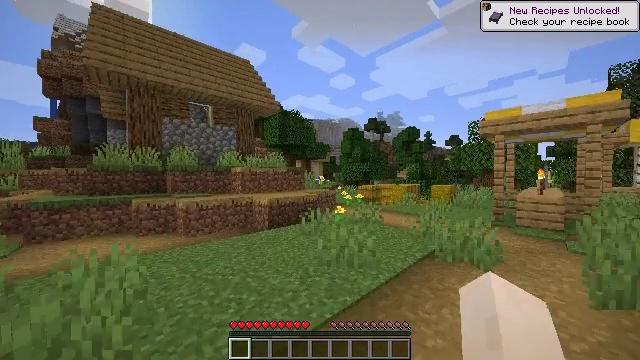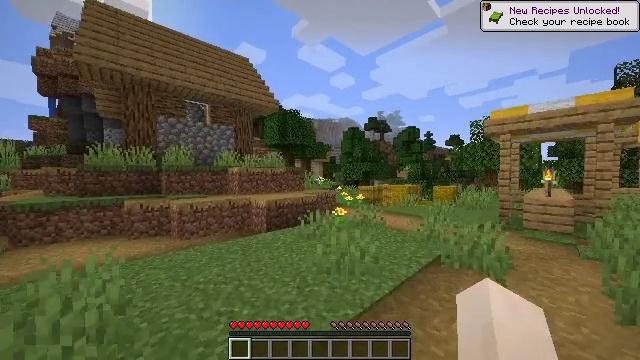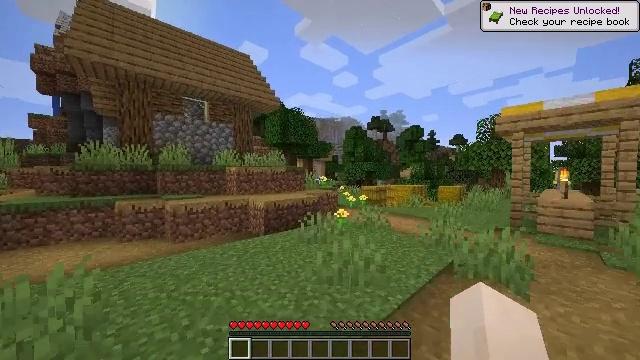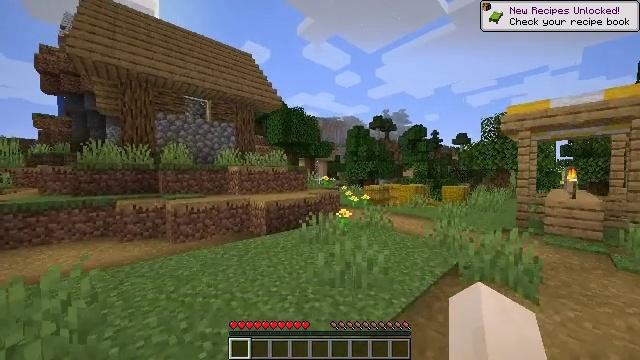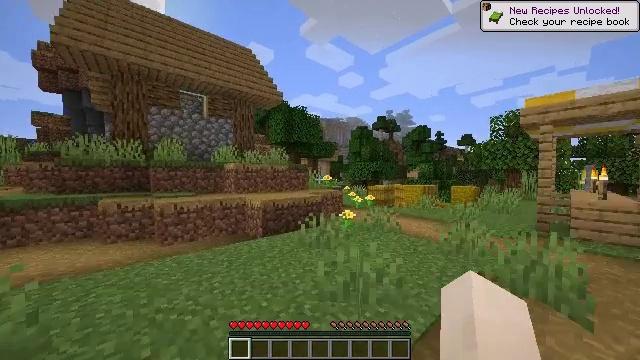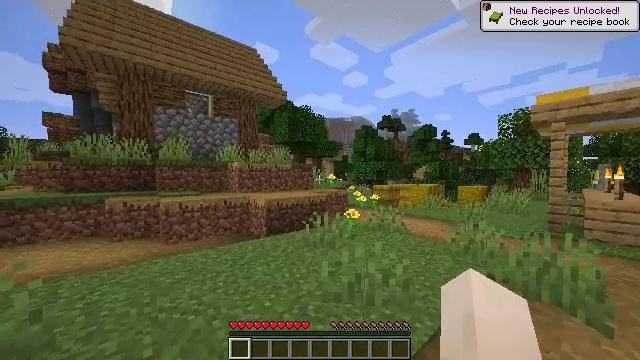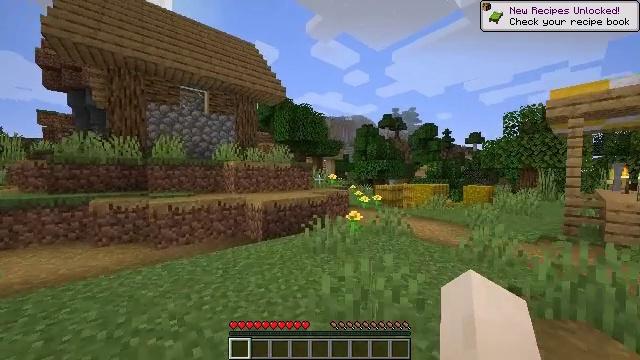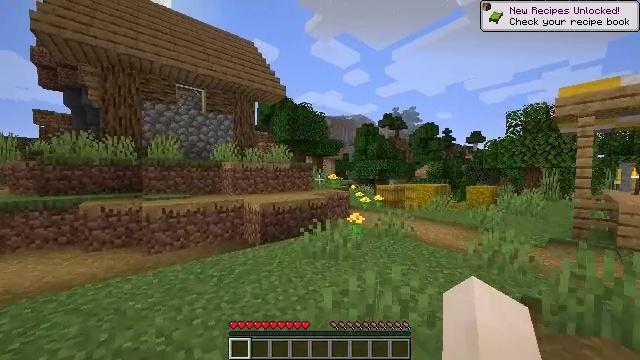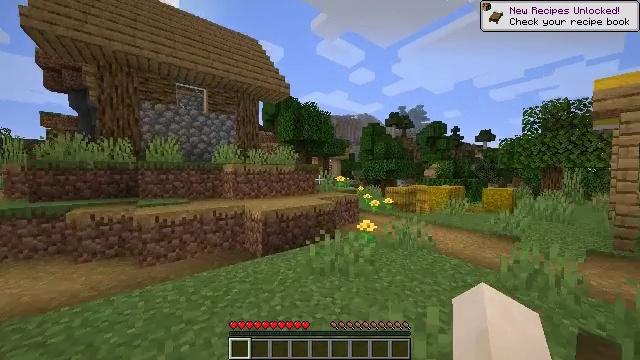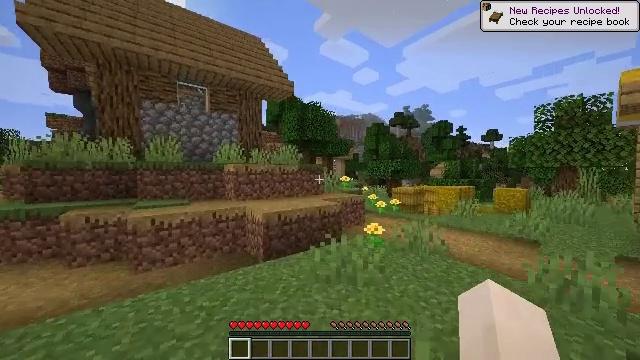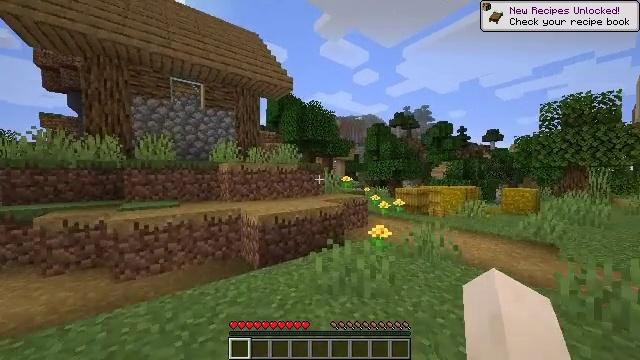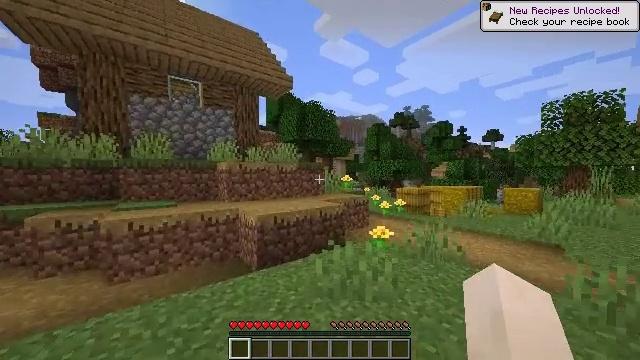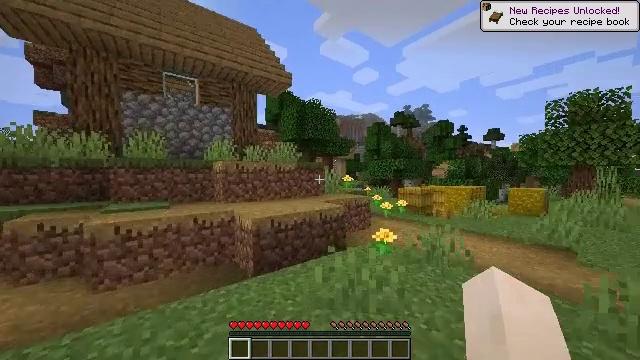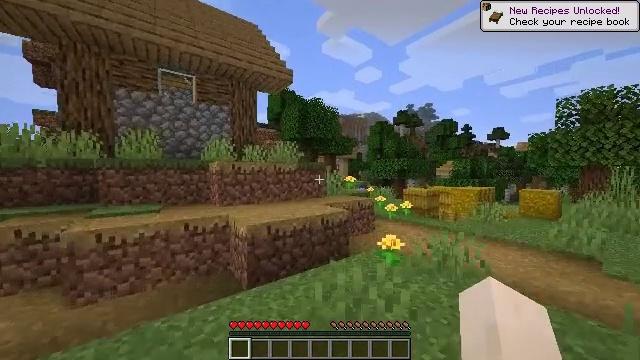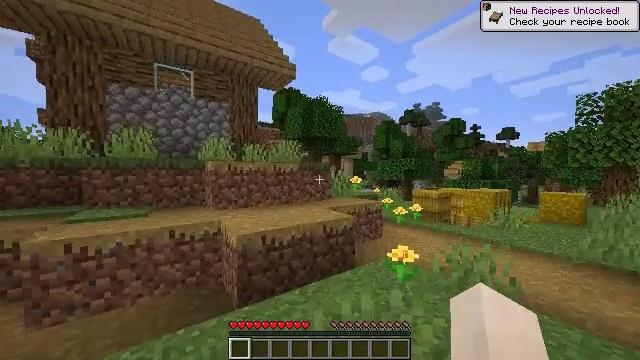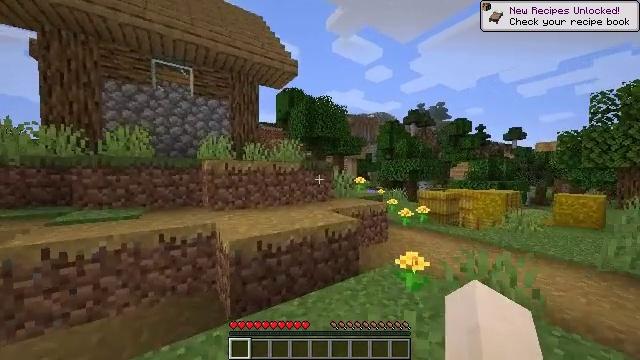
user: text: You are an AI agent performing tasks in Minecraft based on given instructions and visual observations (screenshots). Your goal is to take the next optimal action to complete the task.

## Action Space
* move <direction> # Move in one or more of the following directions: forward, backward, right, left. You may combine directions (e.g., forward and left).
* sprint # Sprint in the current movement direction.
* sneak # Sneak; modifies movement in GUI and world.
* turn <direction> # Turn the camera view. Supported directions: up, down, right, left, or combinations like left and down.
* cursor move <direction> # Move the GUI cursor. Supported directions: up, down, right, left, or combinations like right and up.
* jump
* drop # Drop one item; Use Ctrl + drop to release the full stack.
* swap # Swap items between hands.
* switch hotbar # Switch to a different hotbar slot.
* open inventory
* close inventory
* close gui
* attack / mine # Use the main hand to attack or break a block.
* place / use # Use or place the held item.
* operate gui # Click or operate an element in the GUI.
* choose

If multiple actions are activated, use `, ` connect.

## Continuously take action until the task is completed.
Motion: motion action
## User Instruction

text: Remove the furnace from its place.
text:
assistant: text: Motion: move forward, sprint
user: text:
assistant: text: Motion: move forward, sprint
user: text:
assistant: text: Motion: move forward, sprint
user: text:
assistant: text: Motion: move forward, sprint
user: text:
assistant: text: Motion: move forward, sprint, turn left
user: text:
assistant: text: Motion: move forward, sprint
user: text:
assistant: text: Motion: move forward, sprint
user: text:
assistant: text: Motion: move forward, sprint, turn left
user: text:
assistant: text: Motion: move forward, sprint, turn left
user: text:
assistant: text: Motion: move forward, sprint
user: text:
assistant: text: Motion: move forward, sprint
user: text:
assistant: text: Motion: move forward, sprint
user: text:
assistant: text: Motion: move forward, sprint
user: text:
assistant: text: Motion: move forward, sprint, turn left
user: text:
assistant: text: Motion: move forward, sprint
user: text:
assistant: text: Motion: move forward, sprint
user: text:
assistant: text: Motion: move forward, sprint, turn left, jump
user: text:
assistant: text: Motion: move forward, sprint, jump
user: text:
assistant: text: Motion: move forward, sprint, jump
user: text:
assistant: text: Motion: move forward, sprint, jump
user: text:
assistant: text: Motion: move forward, sprint, jump
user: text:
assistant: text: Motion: move forward, sprint, jump
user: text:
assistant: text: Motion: move forward, sprint, jump
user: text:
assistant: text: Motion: move forward, sprint, jump
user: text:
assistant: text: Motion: move forward, sprint, turn left
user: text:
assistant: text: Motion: move forward, sprint, turn left
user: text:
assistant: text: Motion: move forward, sprint, turn left, jump
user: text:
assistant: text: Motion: move forward, sprint, jump
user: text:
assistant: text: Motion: move forward, sprint, jump
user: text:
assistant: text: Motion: move forward, sprint, turn left and down, jump